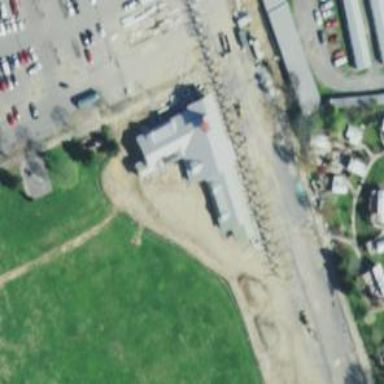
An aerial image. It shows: Transportation building.